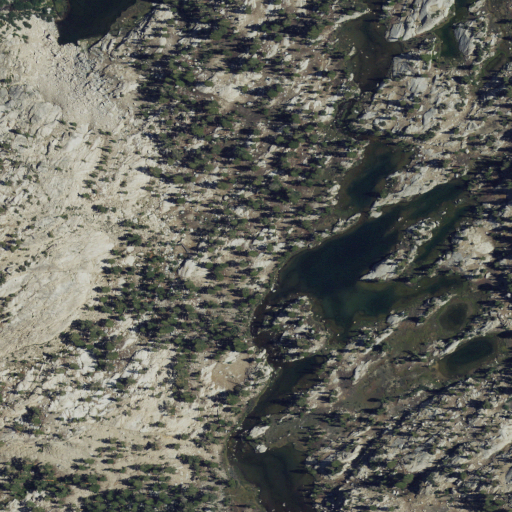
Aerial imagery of depression(s) in California named Sixty Lake Basin containing shrub, evergreen forest, open water, woody wetlands, and grassland